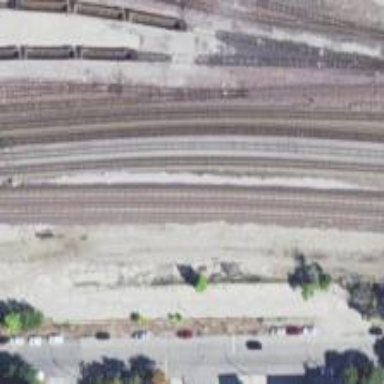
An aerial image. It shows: Abandoned railway siding.